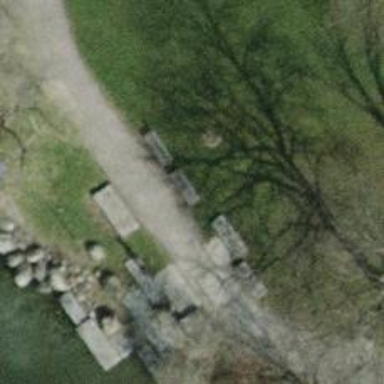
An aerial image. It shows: Brown bench.